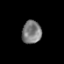
Tissue: prostate
Cell type: T cells
Senescence score: 0.7815
Nuclear area (px): 439
Mean DAPI intensity: 123.474